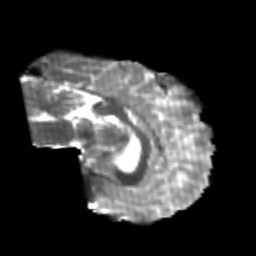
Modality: T2w
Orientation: sagittal
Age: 20
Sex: female
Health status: healthy
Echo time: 0.074 s